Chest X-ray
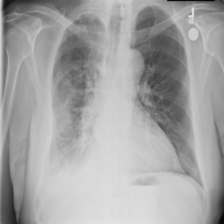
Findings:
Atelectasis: negative
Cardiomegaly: negative
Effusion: negative
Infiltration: negative
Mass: negative
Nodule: negative
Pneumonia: negative
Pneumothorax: negative
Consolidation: negative
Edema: negative
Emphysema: negative
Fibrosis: negative
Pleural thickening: negative
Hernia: negative